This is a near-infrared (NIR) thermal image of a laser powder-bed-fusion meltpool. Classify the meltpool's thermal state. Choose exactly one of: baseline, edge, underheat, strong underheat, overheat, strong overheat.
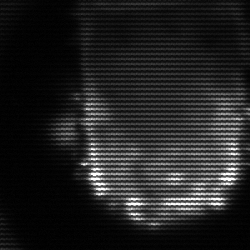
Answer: baseline